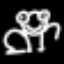
Label: frog